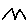
Label: zigzag